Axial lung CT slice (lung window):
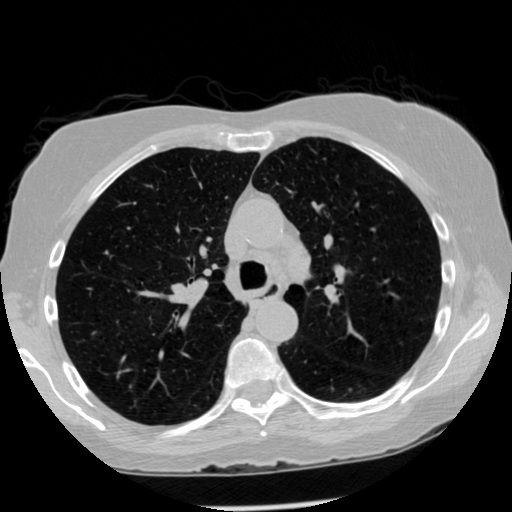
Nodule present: no